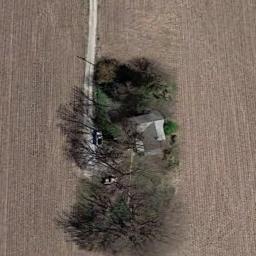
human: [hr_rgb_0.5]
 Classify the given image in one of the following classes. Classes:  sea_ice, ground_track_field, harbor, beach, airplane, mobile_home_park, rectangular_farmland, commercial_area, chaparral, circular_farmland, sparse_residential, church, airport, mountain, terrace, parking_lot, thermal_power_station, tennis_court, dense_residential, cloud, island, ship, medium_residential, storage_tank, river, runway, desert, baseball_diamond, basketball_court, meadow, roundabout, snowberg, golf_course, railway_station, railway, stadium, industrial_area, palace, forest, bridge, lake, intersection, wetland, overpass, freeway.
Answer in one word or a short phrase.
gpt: sparse_residential